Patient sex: F
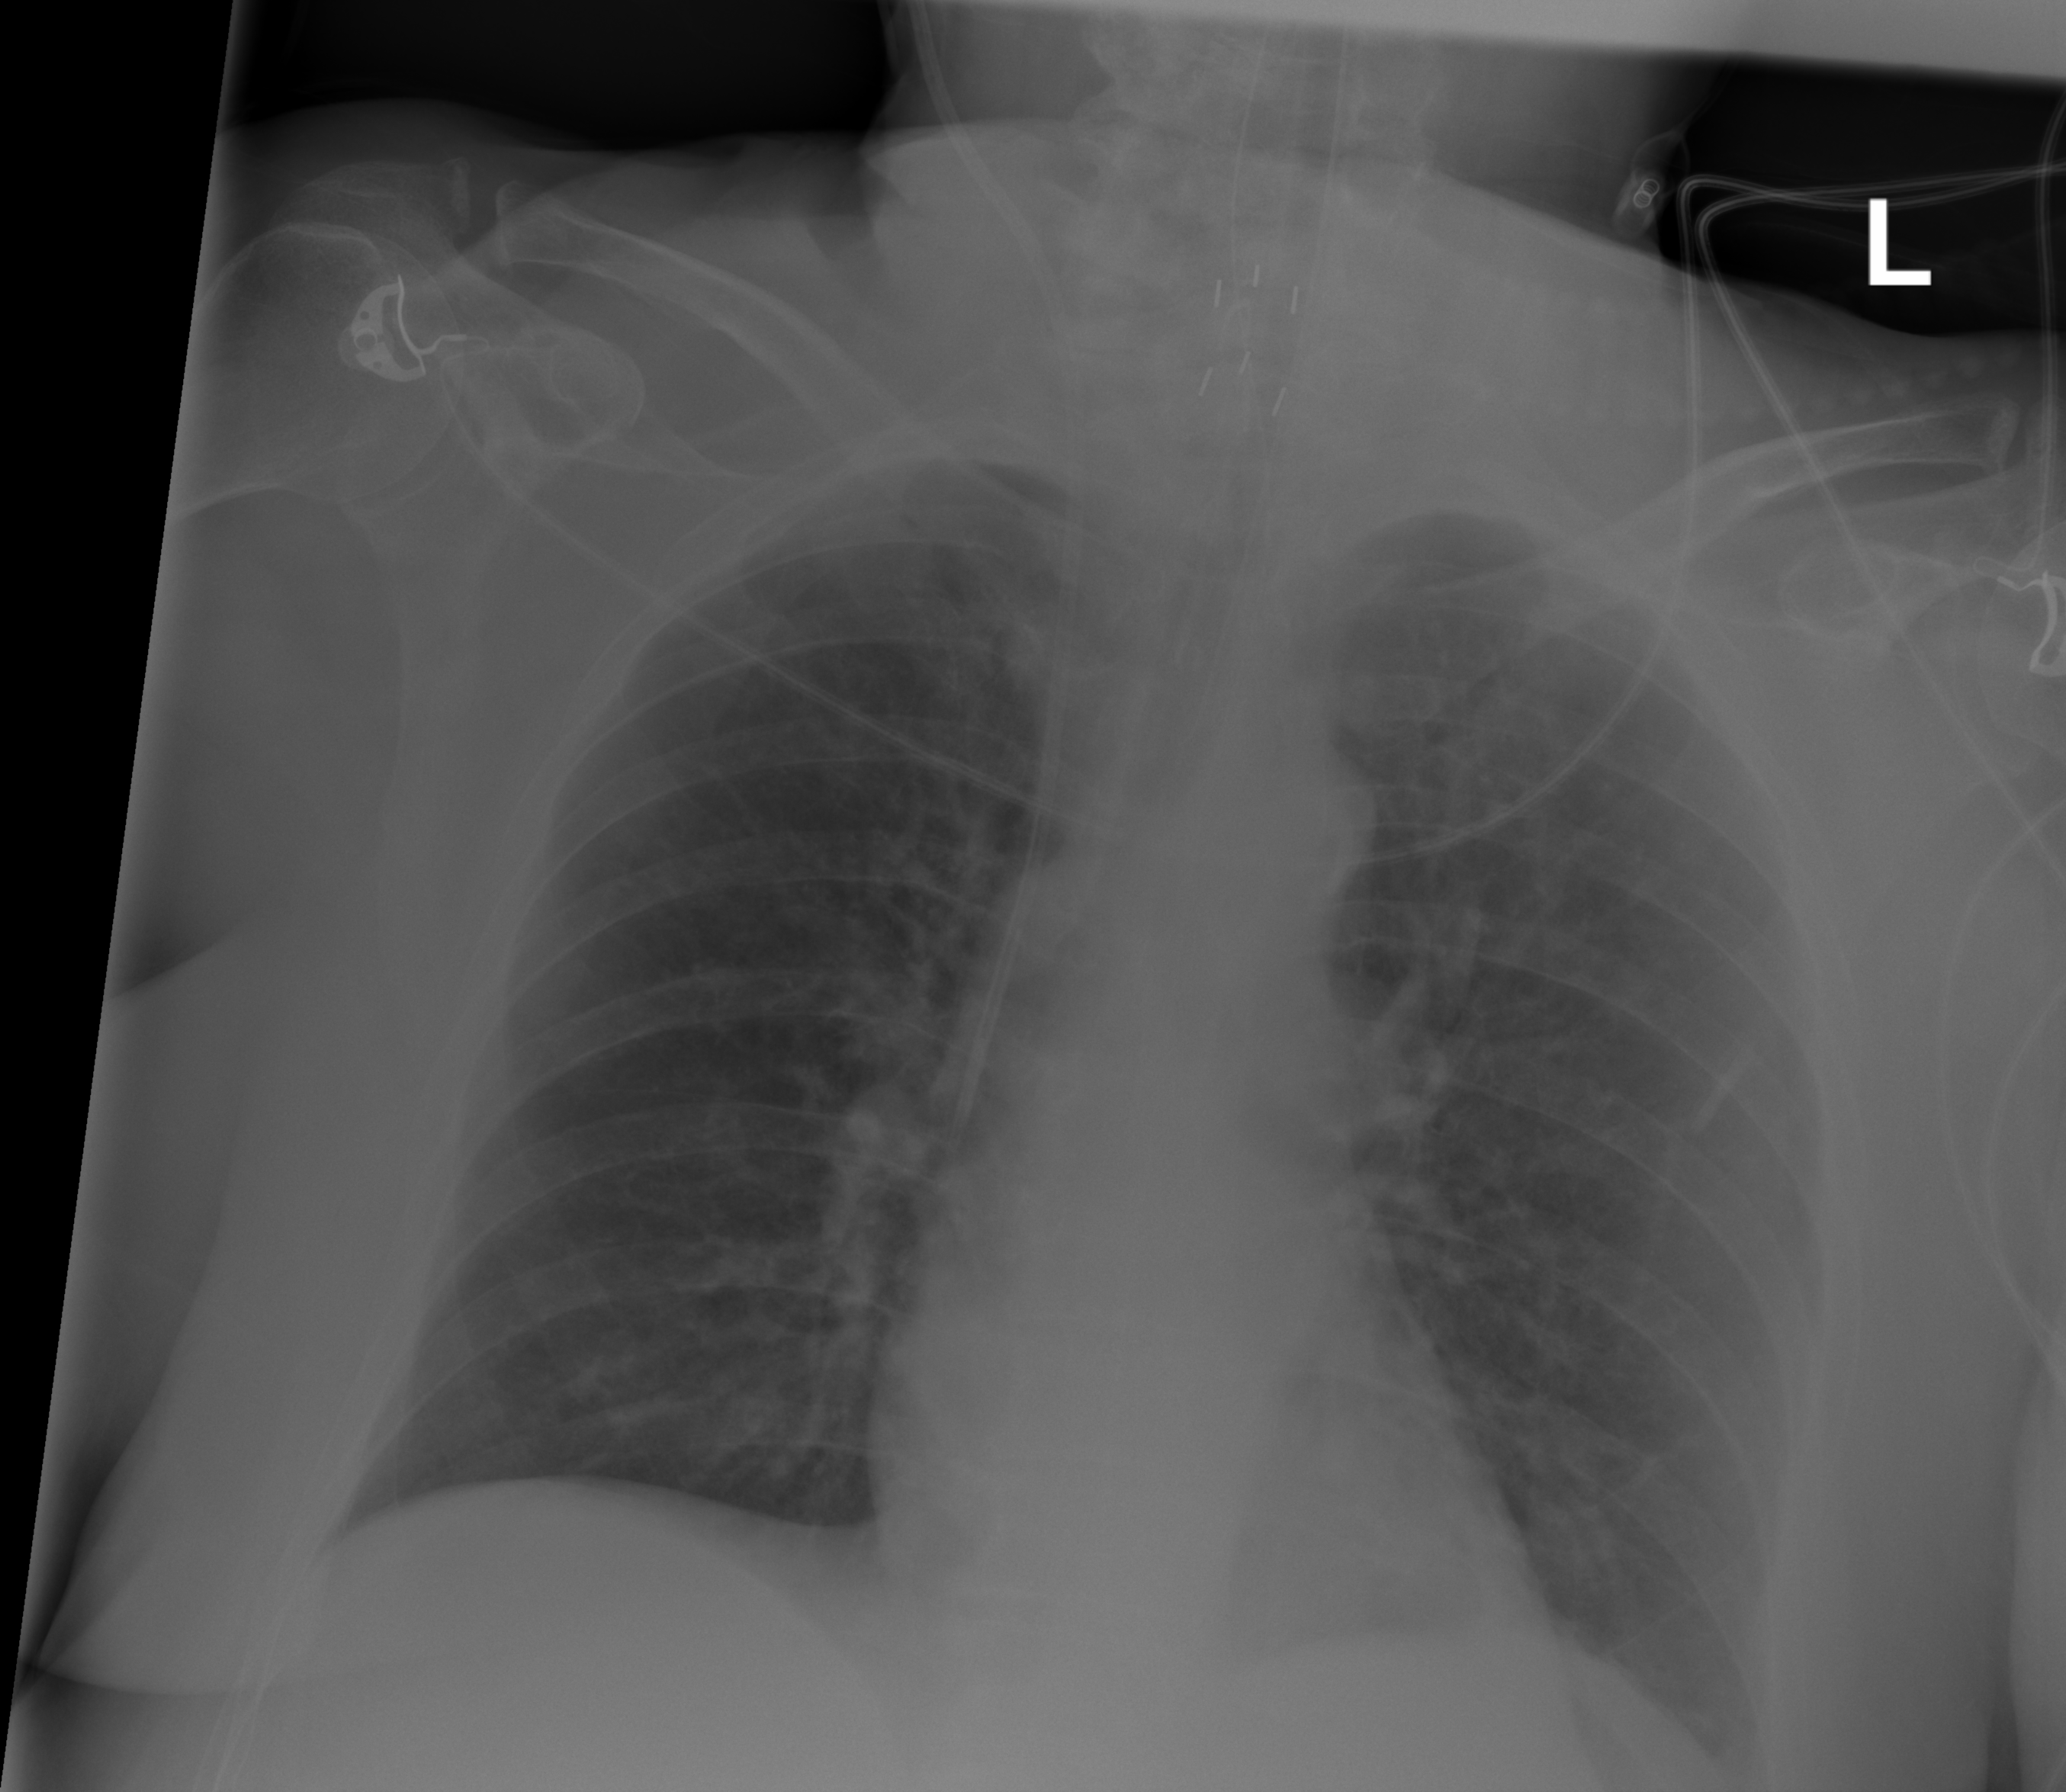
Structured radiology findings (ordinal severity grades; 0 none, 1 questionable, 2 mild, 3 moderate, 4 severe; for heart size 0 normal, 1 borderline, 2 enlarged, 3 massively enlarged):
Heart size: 0
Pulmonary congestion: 0
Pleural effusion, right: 0
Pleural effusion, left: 0
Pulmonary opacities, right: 2
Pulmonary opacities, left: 0
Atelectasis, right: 1
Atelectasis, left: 0